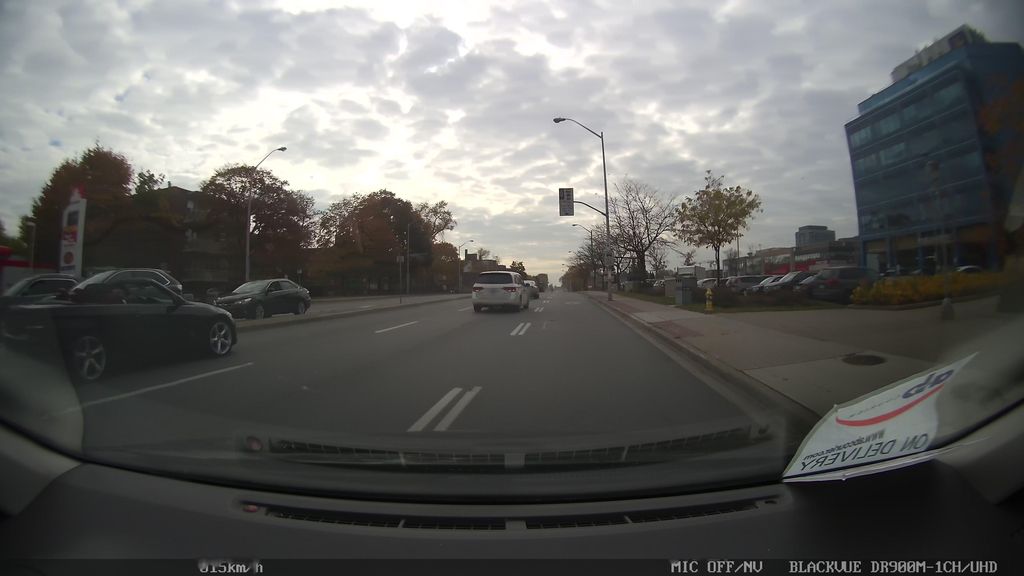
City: toronto